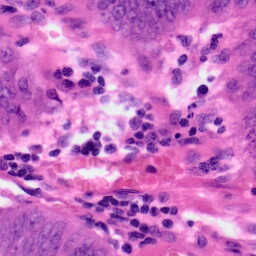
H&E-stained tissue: Colon